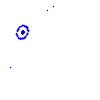
Particle: kaon